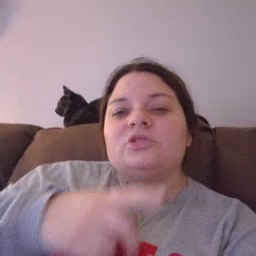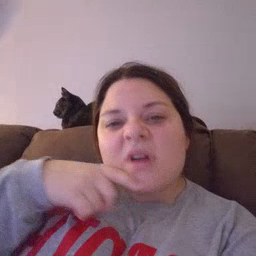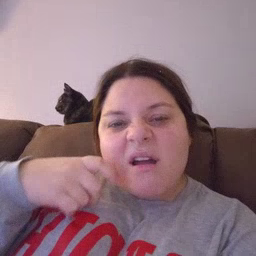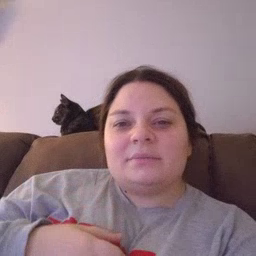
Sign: dry